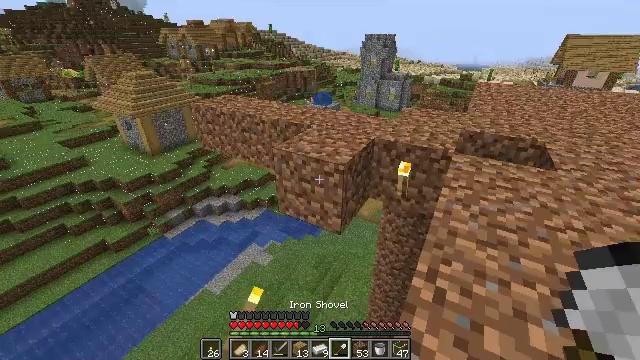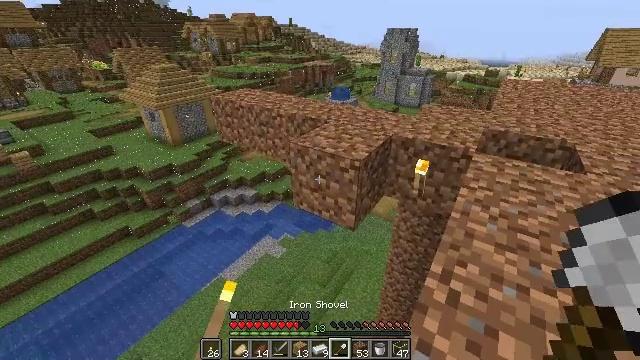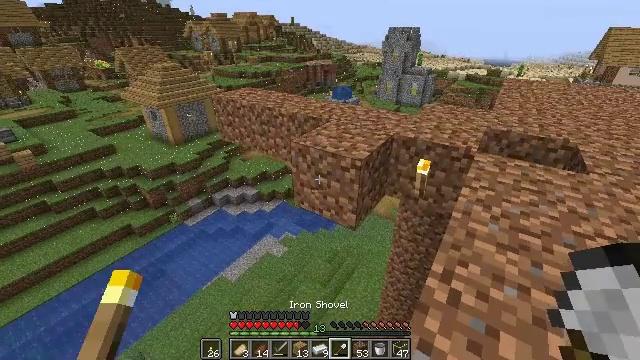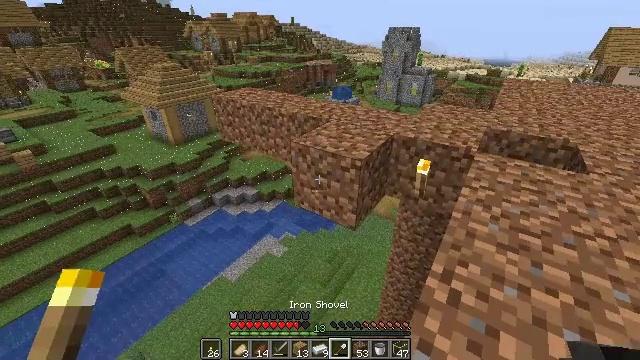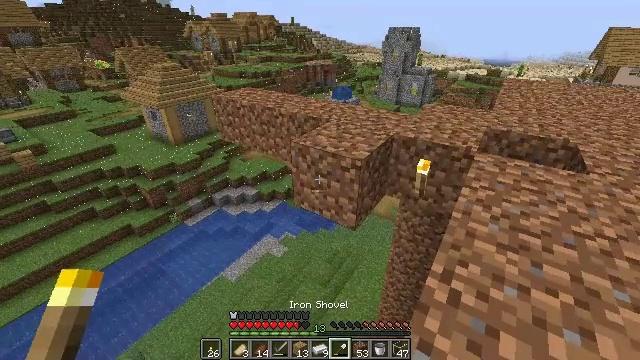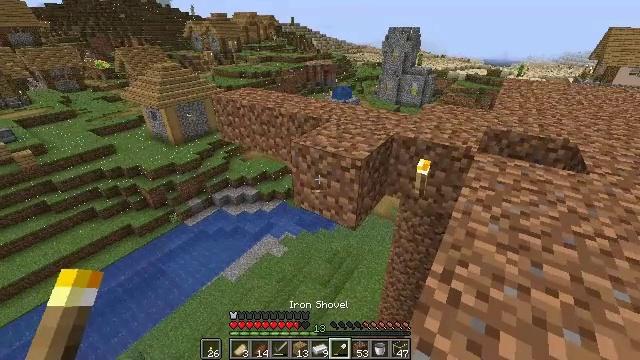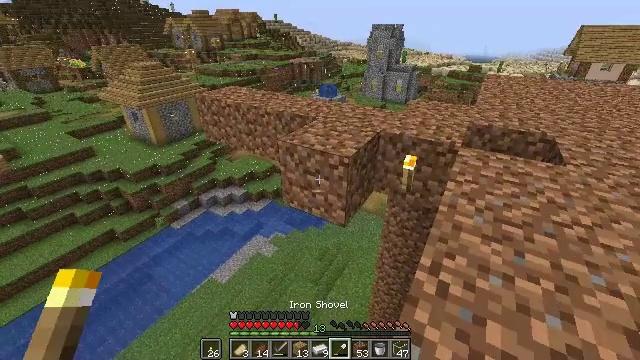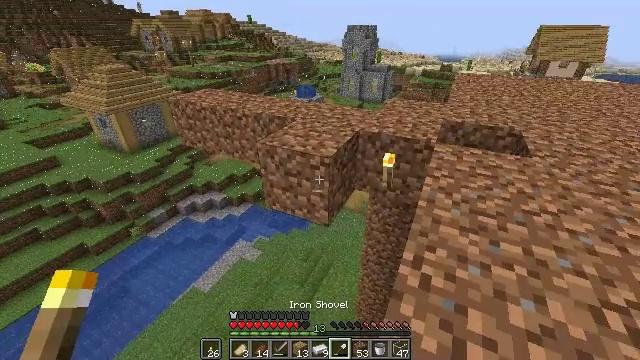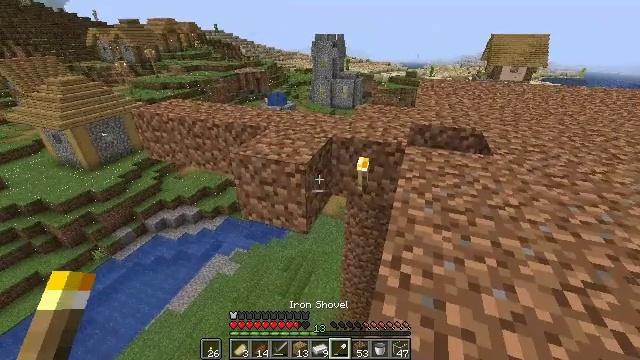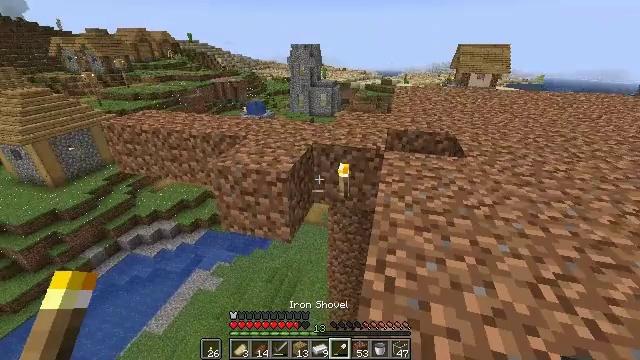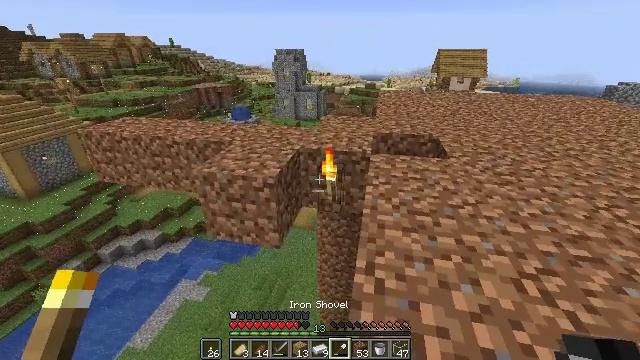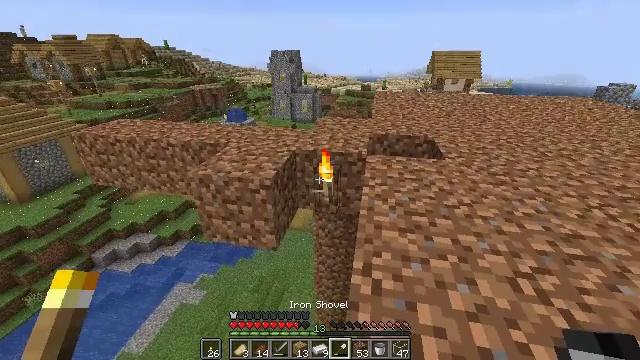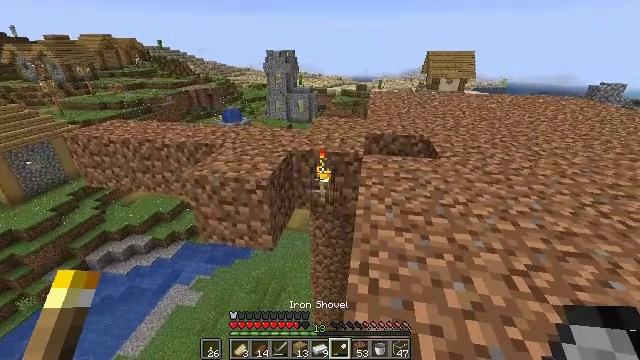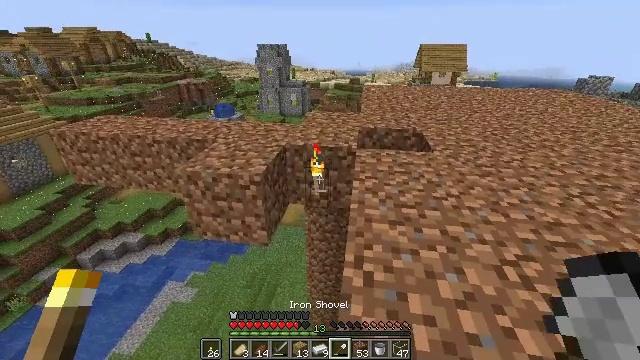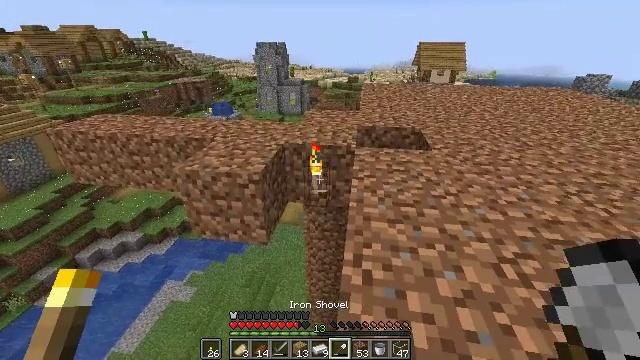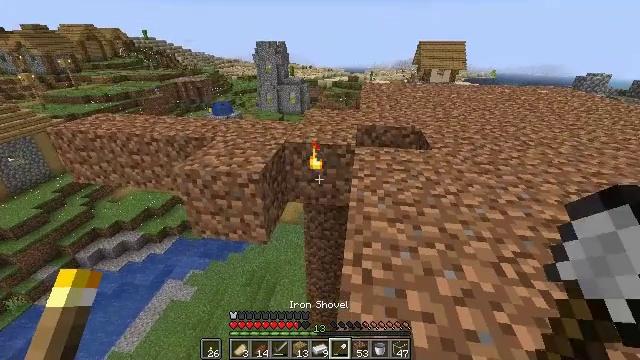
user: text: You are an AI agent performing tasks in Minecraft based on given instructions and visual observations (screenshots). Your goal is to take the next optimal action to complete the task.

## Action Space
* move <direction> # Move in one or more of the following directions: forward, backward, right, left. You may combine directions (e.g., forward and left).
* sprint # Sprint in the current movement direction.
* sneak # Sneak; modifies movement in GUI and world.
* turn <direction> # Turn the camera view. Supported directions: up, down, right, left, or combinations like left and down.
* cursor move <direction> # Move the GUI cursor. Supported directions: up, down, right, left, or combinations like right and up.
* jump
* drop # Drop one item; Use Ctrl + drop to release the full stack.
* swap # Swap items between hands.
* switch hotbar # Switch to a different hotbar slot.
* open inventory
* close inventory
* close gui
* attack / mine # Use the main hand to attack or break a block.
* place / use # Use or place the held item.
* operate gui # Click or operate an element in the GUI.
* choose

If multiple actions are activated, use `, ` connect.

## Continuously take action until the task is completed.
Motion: motion action
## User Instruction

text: Destroy the wall torch to gather it.
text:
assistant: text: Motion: sneak, turn left and down
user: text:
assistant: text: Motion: sneak
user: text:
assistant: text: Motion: sneak
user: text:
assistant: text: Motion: sneak
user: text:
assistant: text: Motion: sneak
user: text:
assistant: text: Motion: sneak, turn right
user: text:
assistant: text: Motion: sneak, turn right
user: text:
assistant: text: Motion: sneak, turn right and up
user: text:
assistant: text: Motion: sneak, turn right and up
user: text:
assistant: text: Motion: sneak, turn right
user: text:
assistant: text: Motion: sneak
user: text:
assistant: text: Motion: sneak
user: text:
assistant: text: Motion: sneak, turn right and down
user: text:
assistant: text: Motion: sneak
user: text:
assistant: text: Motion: sneak, attack / mine
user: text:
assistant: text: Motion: sneak, attack / mine
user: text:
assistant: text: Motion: sneak, attack / mine
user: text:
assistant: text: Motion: move forward, sneak, attack / mine
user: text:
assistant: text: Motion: move forward, sneak
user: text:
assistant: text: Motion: sneak